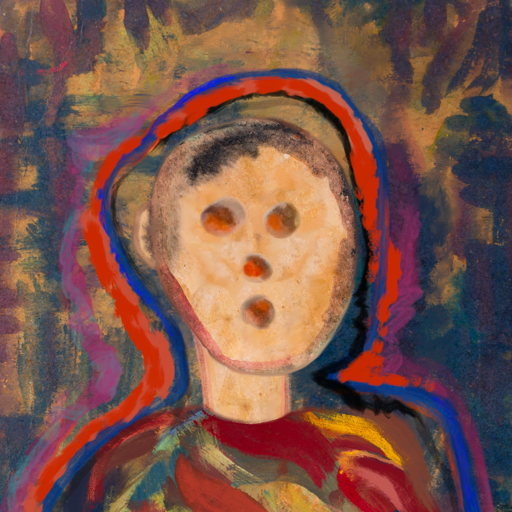
Background: InTheSun, Head And Neck Front: Childish, Face Front: Rupkatha, Bust: Mother_And_Son_Son, Hair Front: Experience, Head Accessory: Blank, Second Necklace: Blank, Necklace: Blank, Baby: Blank